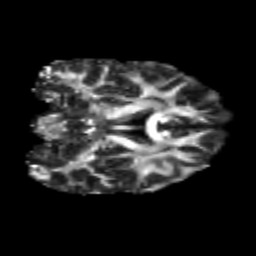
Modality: FA
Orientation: coronal
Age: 24
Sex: male
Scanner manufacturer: siemens
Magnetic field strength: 3 T
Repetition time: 3.5 s
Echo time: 0.113 s